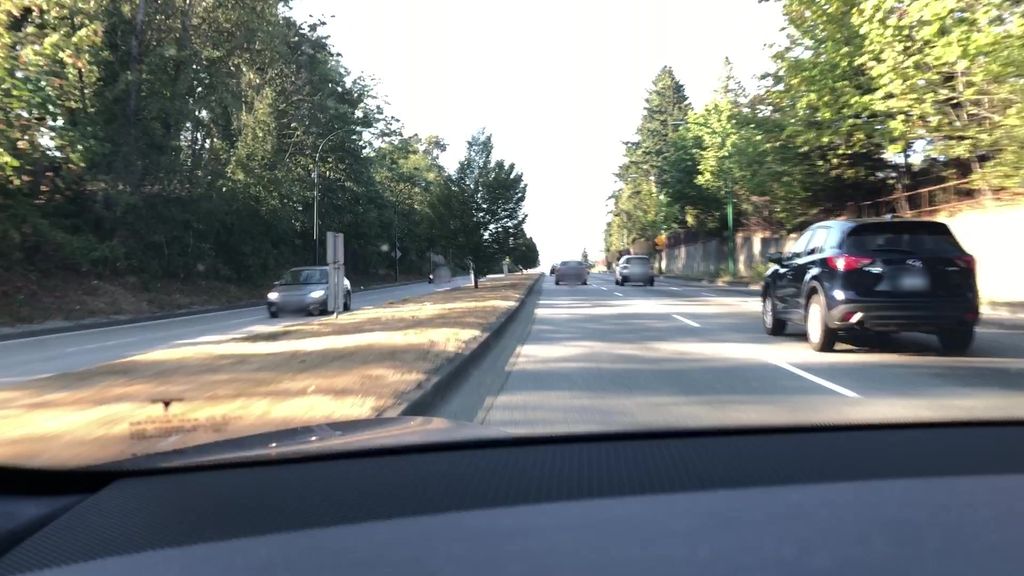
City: vancouver